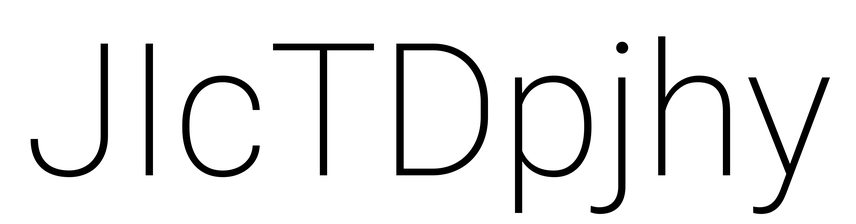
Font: Roboto_ExtraLight